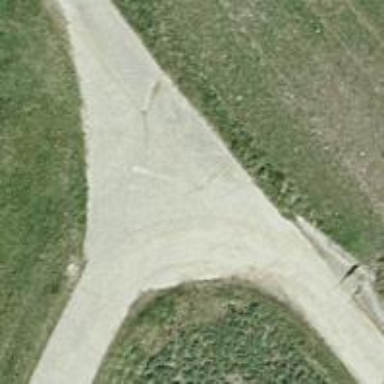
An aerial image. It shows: Well-maintained track road with grade 1 tracktype.